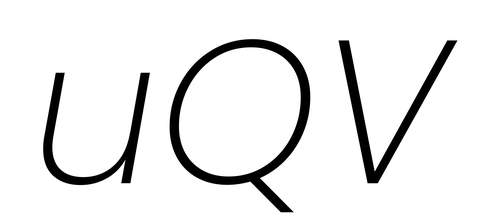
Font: Poppins-ExtraLightItalic